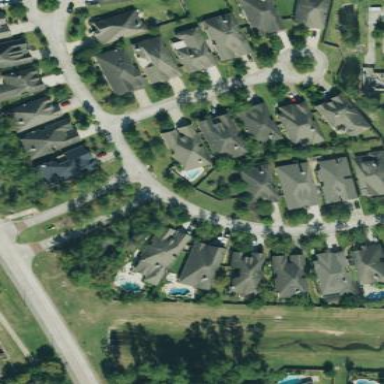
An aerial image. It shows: Residential neighbourhood.